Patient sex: M
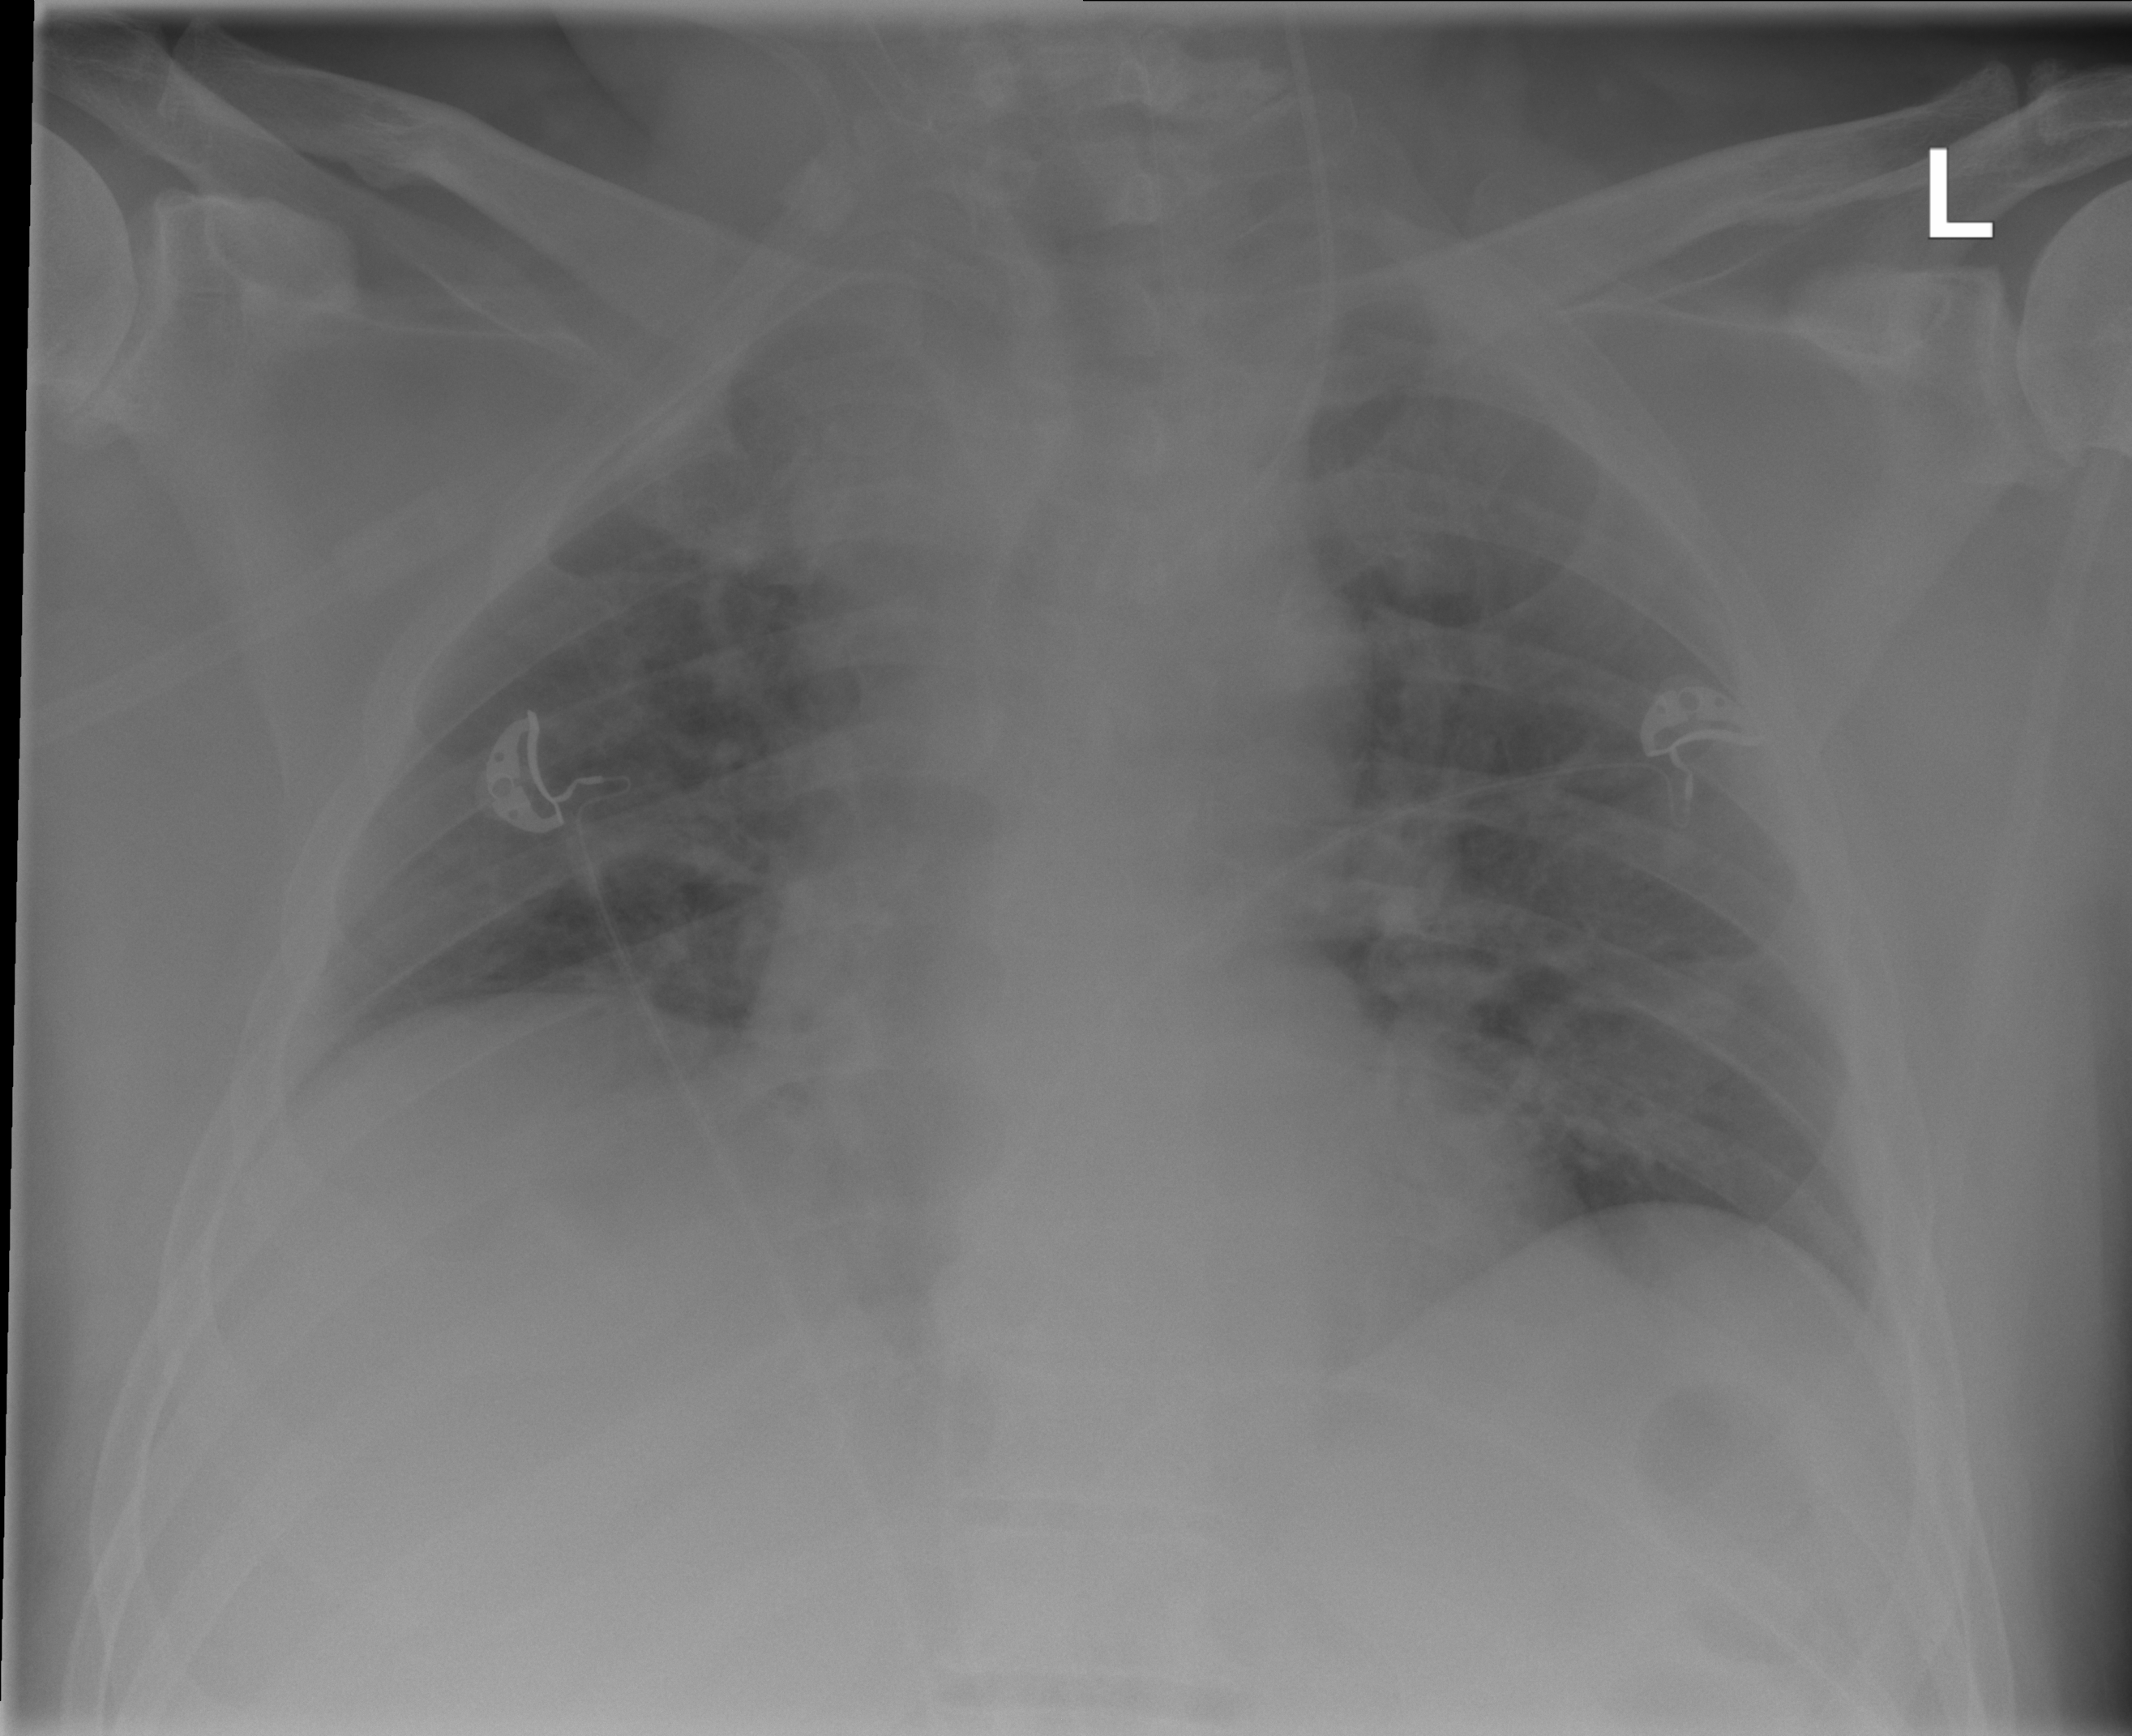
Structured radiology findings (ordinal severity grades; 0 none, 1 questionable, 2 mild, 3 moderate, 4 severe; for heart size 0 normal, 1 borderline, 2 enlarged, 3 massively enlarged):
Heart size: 2
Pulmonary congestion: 2
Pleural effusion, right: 0
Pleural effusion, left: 0
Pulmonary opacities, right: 0
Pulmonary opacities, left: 0
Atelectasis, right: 2
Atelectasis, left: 2